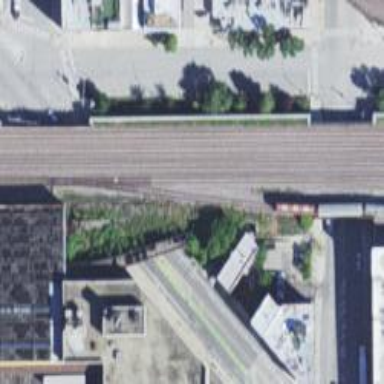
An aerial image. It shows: Rail spur service.